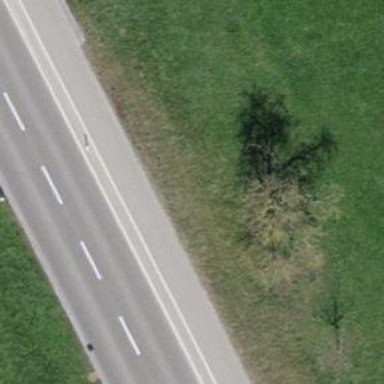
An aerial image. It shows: Beautiful tree in nature.